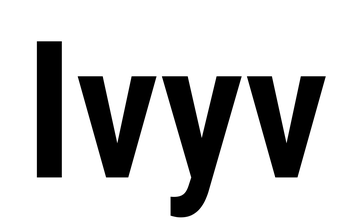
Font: Roboto_Condensed_SemiBold